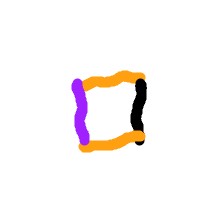
Shape: square